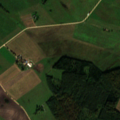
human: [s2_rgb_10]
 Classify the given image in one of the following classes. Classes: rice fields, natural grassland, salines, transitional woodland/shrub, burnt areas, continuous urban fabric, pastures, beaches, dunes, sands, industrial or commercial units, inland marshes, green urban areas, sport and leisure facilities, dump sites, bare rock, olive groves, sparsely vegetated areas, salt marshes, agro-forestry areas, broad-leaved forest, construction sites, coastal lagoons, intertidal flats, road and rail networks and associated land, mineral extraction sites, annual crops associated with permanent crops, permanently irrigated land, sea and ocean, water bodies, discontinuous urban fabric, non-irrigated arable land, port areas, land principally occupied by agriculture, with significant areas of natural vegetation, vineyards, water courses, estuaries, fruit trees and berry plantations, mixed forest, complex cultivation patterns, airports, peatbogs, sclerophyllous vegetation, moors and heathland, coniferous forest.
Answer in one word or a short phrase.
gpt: non-irrigated arable land, broad-leaved forest